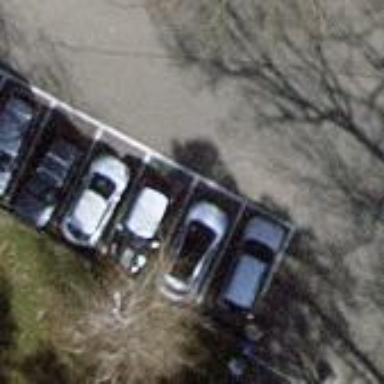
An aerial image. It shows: Parking area.